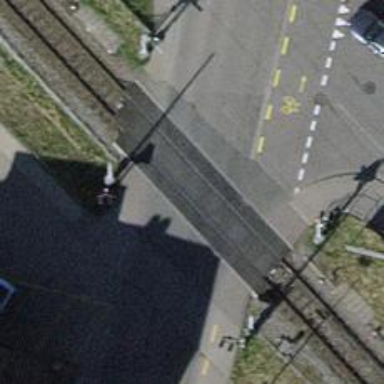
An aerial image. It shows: Level railway crossing with flashing lights. The barrier at the crossing is of the double half type.